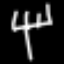
Label: fork